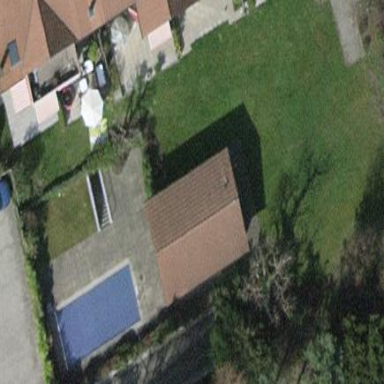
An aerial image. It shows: Shed.